Question: I am trying to use FirebaseRecyclerAdapter in my chat application but it is not displaying anything.
Can anyone help?
Here are my codes: <URL>

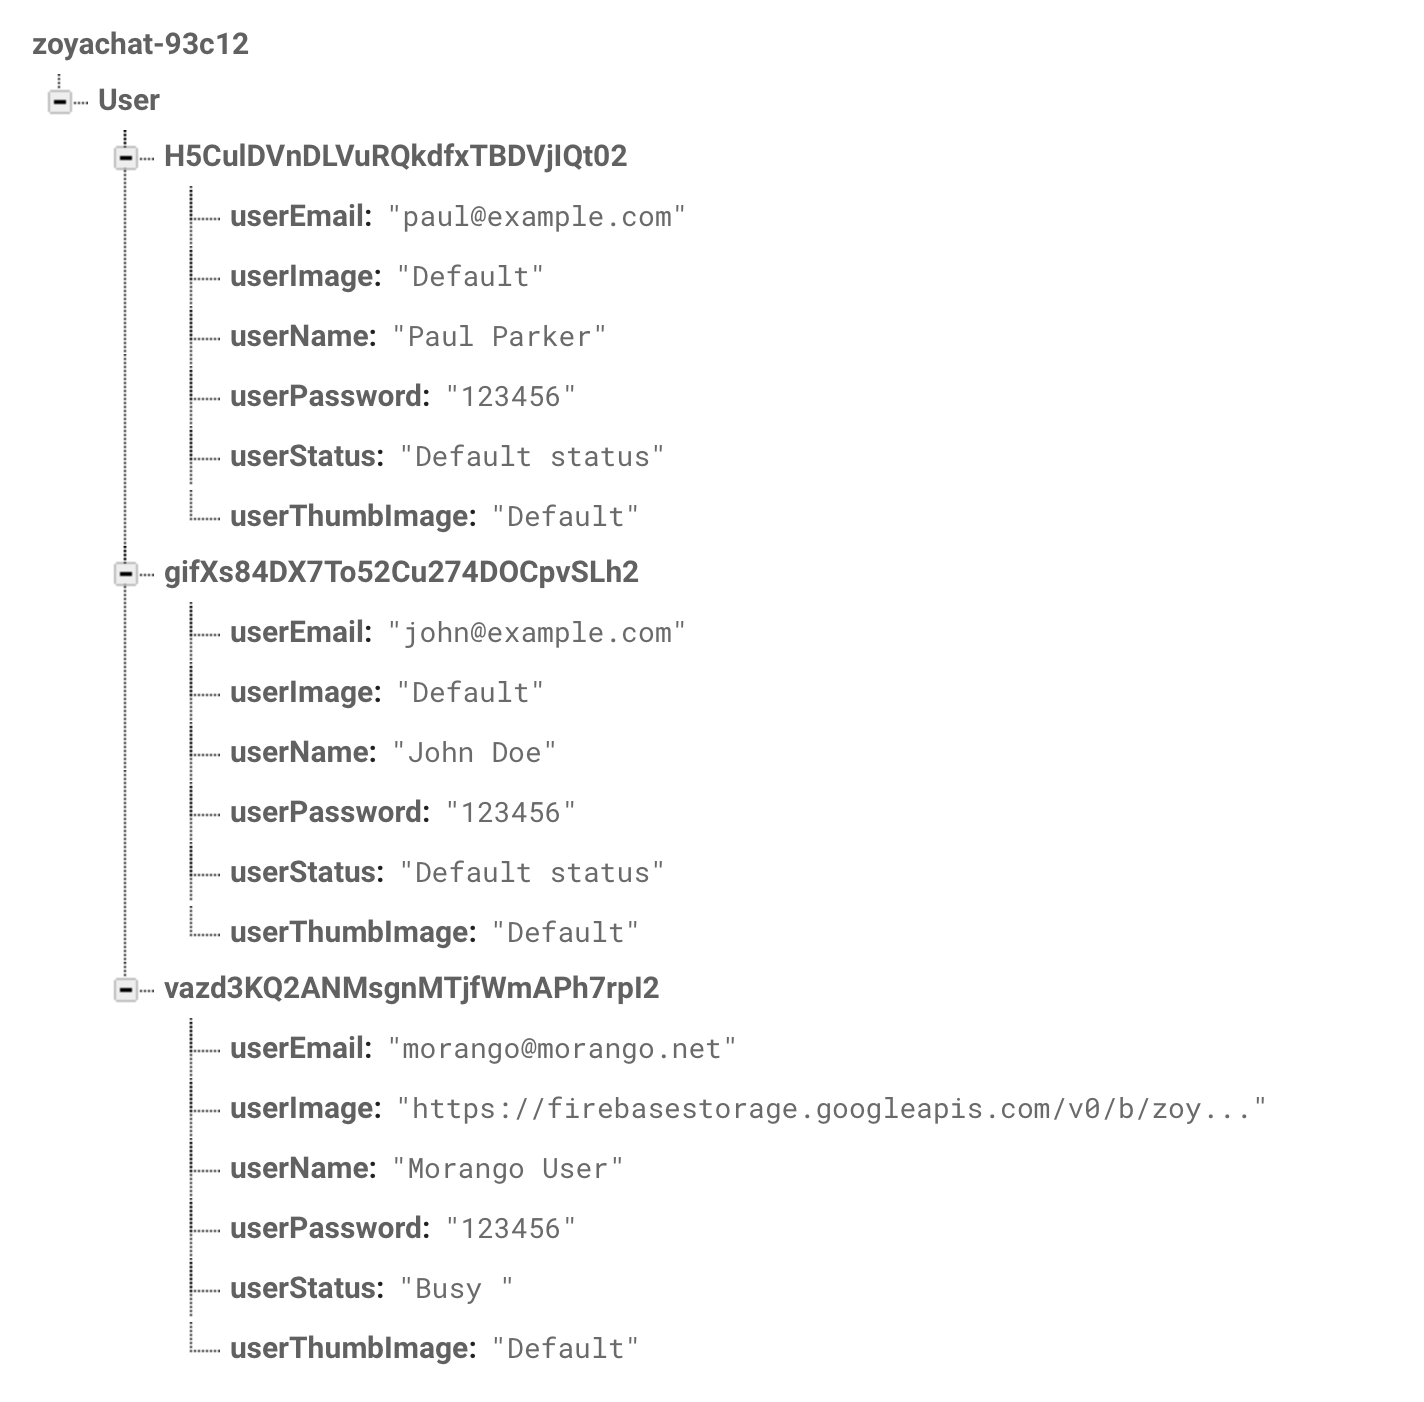
Answer: As in my answer from the post that I gave you as an example in my comment above, the difference is that you need to move the creation of the adapter inside the 'onCreate()' method and not to keep it inside the 'onStart()' method. In the last one you should start listening for changes.